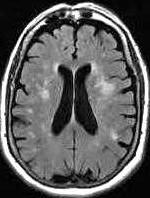
Label: notumor